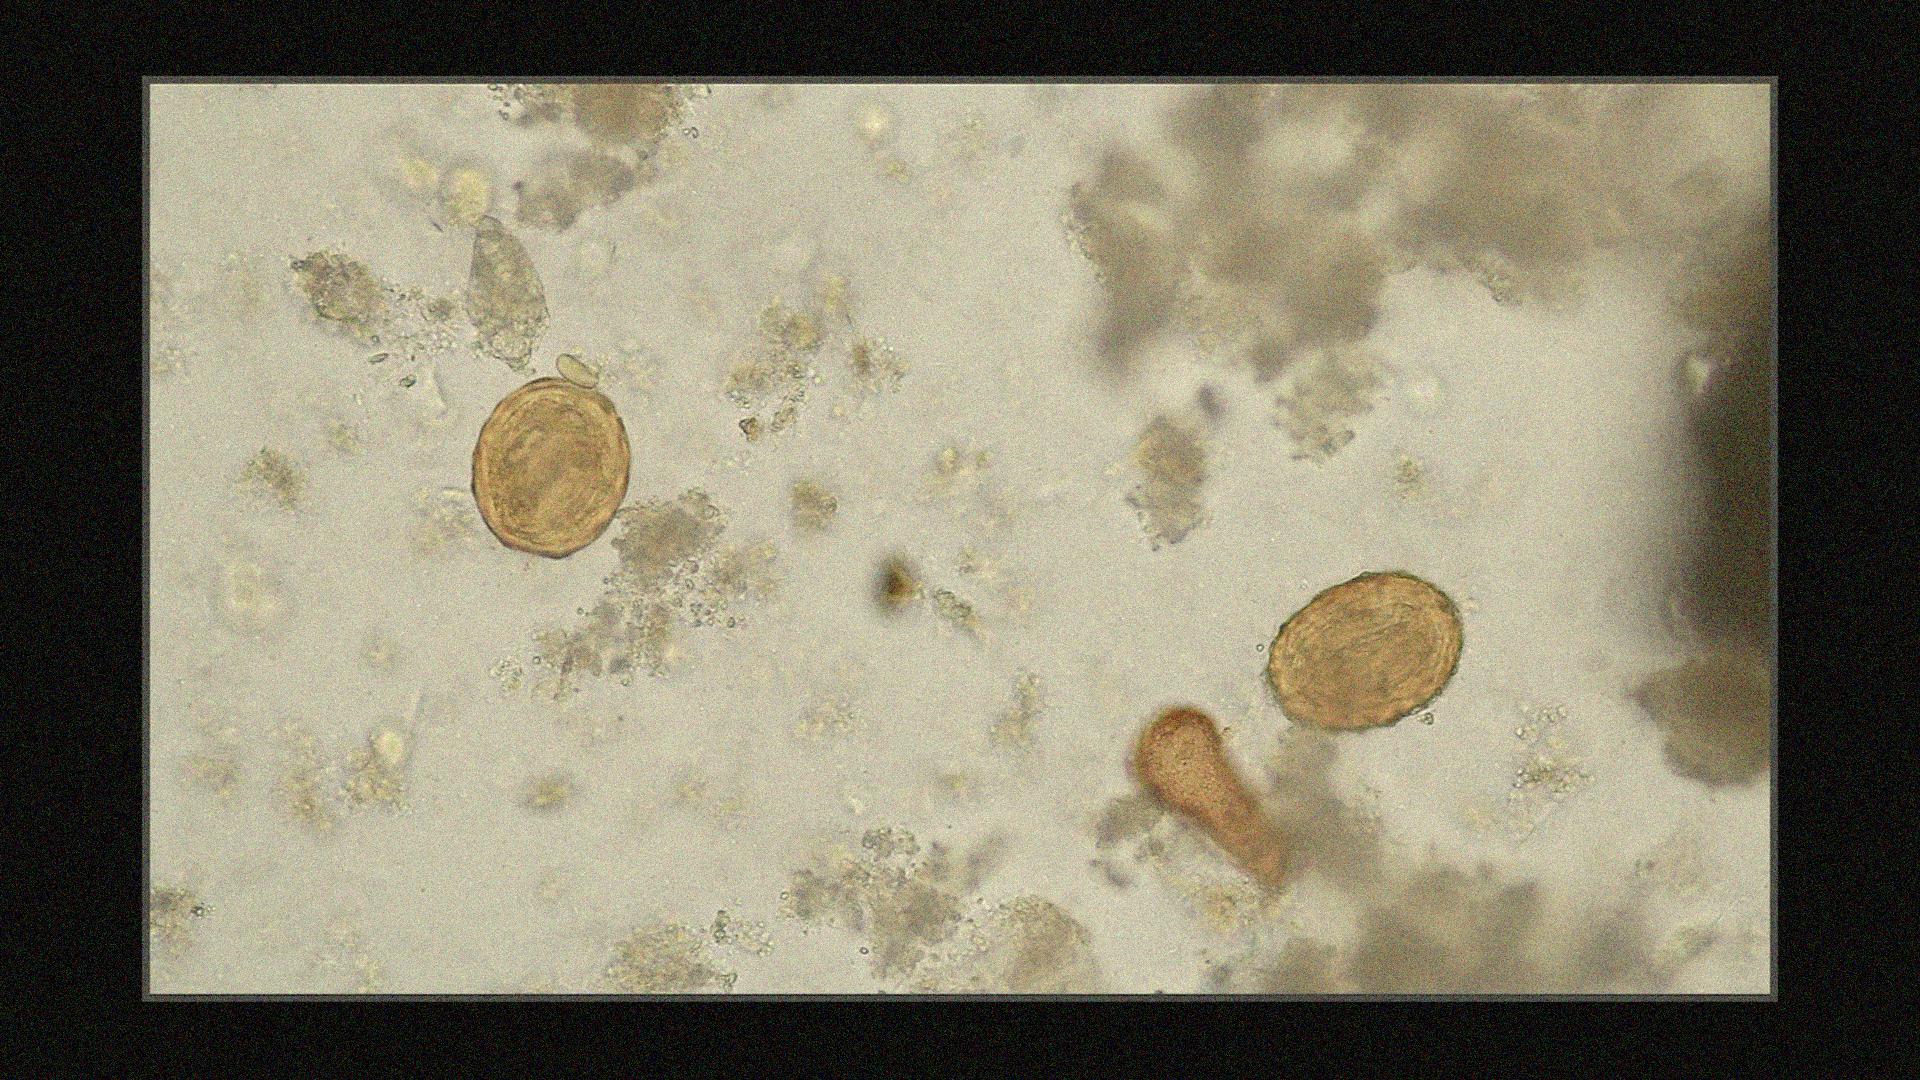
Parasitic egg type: Ascaris lumbricoides